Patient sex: M
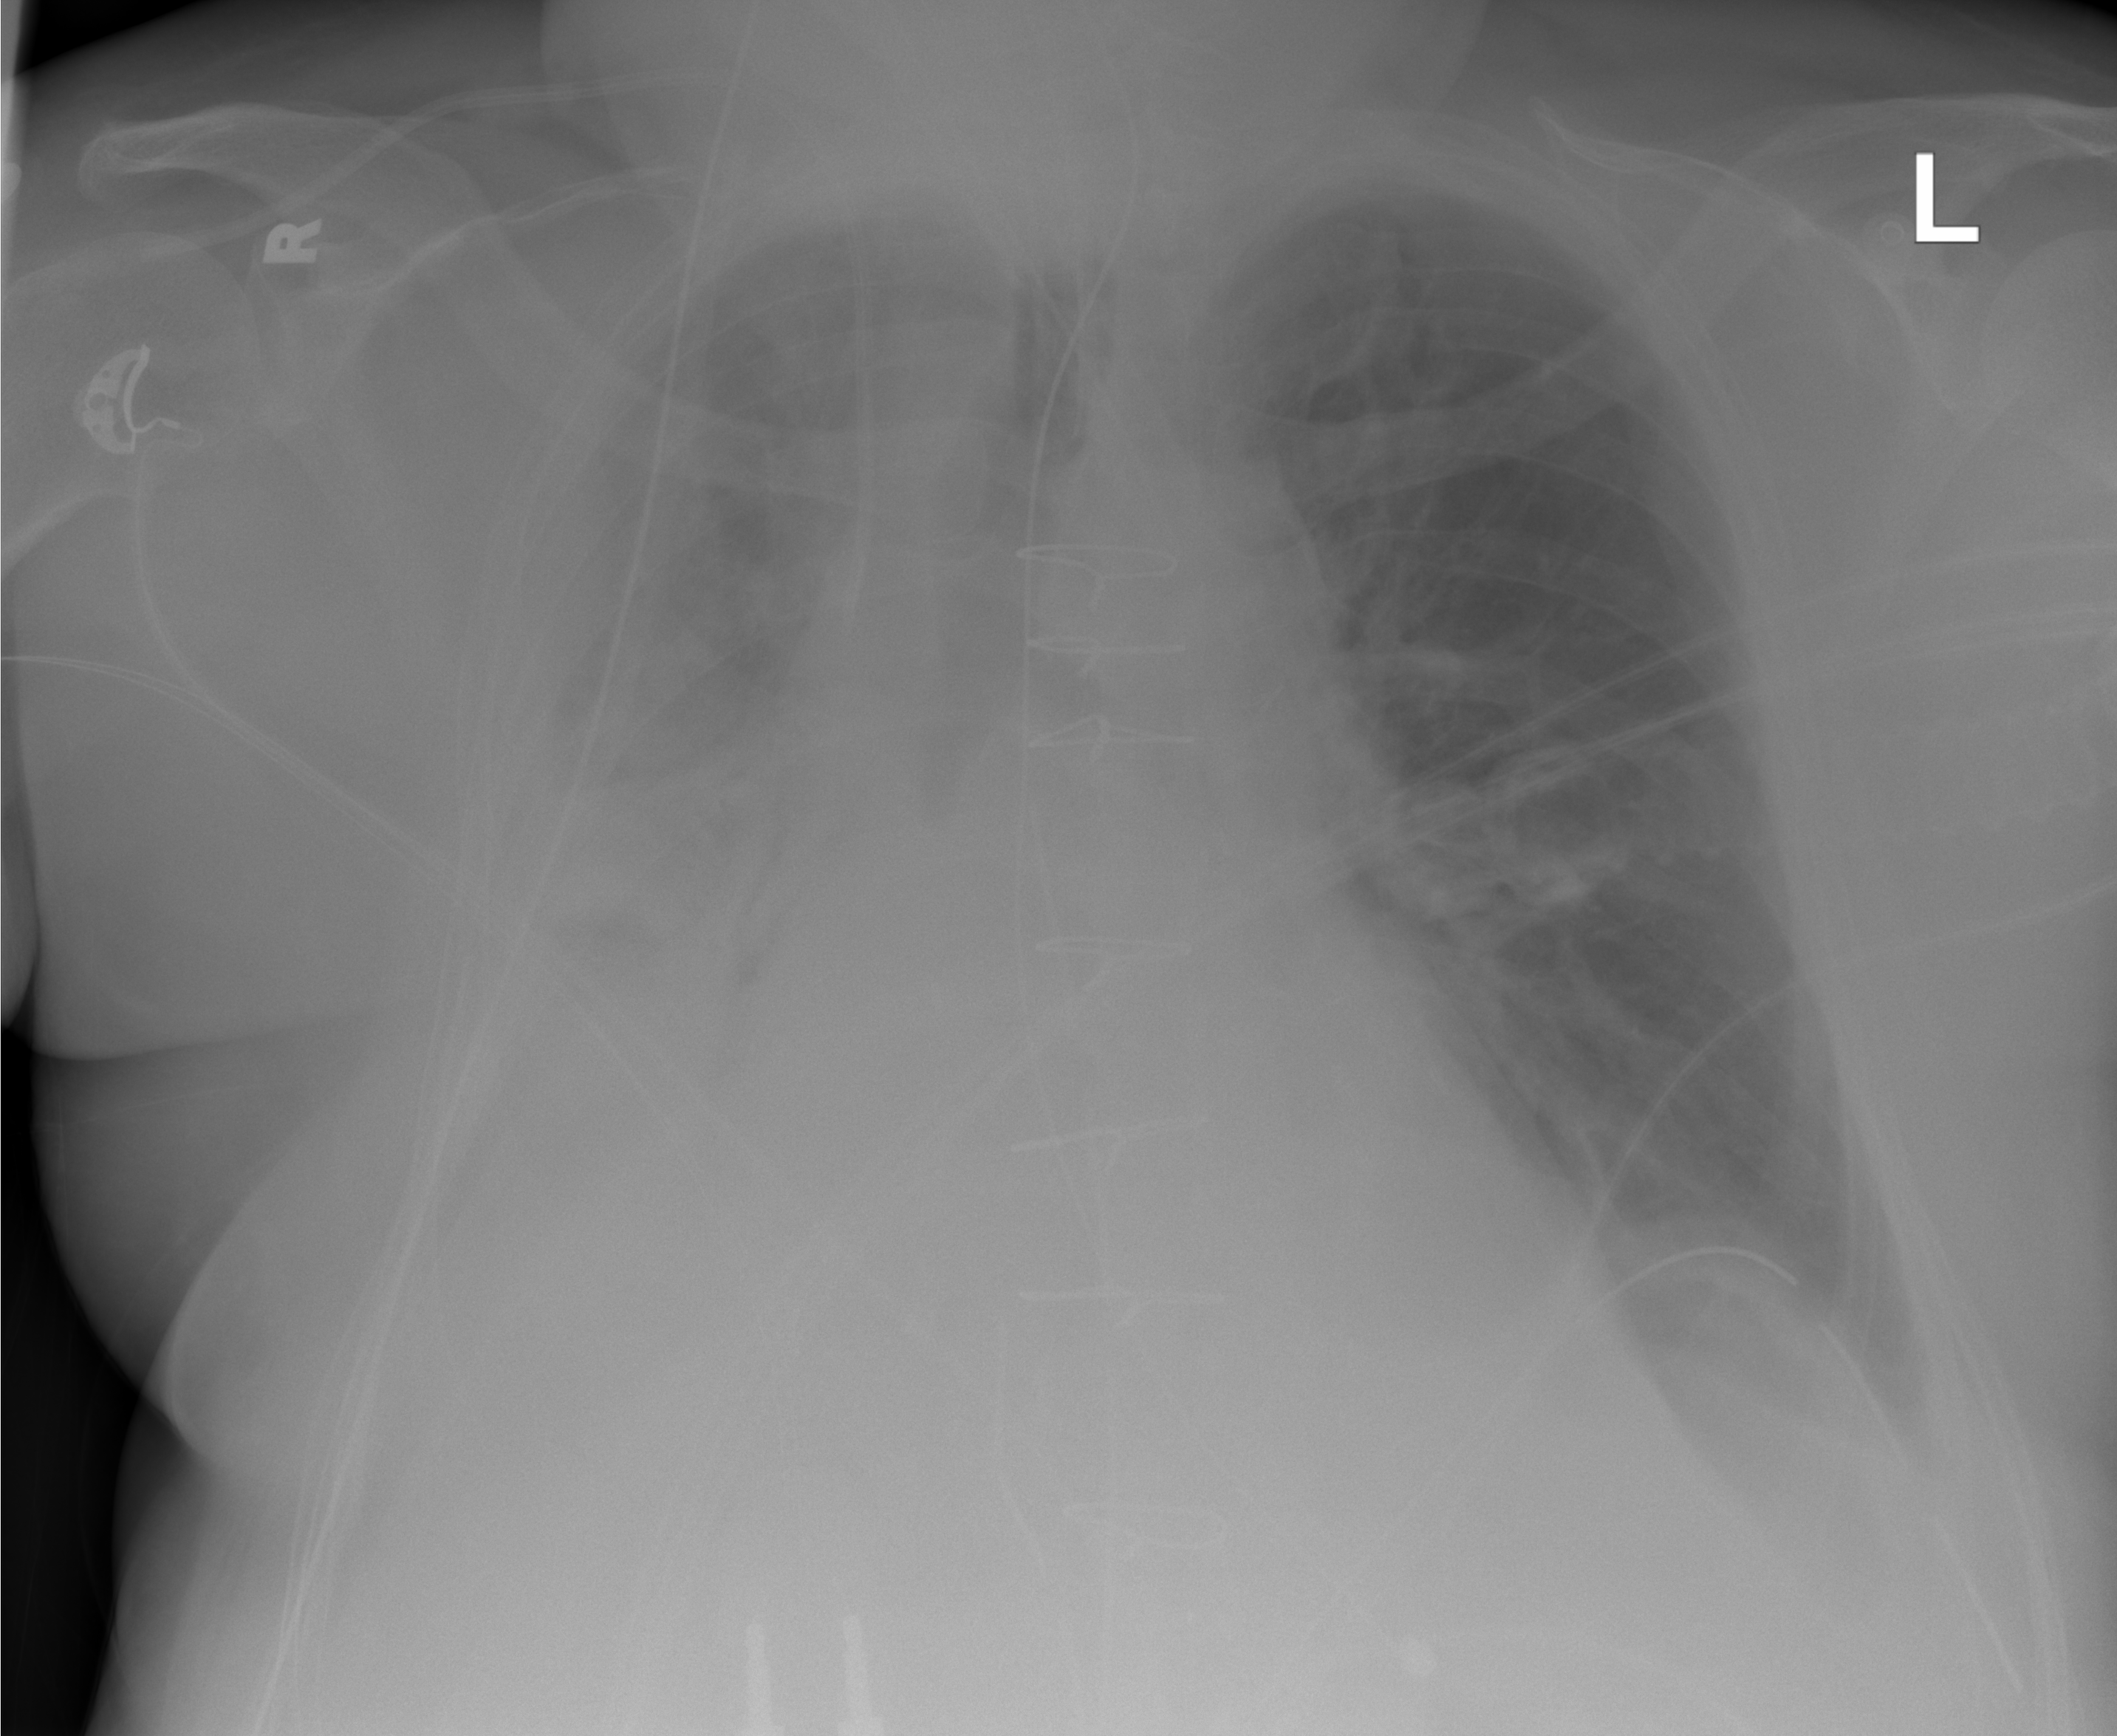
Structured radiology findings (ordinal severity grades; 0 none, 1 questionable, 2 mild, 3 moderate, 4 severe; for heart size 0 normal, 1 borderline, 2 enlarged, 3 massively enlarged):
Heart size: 2
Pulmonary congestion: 0
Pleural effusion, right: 3
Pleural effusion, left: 2
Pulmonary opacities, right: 1
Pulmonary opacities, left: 0
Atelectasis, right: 3
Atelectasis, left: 2